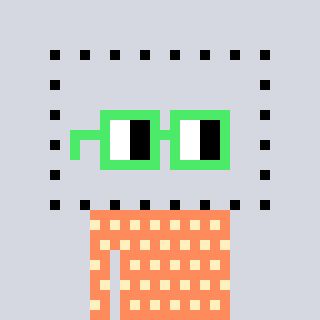
a pixel art character with square light green glasses, a void-shaped head and a peachy-colored body on a cool background